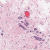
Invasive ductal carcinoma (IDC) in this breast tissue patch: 0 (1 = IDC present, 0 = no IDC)